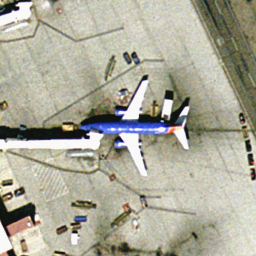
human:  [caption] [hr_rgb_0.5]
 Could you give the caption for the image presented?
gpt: An airplane with blue fuselage is stopped at the airport .

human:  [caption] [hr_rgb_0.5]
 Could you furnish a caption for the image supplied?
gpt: There is an airplane at the airport with lots of cars beside it .

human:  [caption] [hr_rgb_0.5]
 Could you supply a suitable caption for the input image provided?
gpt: A blue airplane is stopped at the airport with some luggage cars beside it .

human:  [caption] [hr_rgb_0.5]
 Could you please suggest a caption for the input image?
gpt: A blue airplane is stopped at the airport .

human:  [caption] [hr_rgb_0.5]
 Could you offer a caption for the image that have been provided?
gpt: An airplane with blue fuselage is stopped at the airport .